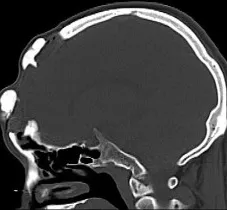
(A-C) Axial, sagittal, and coronary CT scans showed multiple hyperdense lesions without the involvement of bony structure.
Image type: radiology (ct)